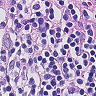
Metastatic tissue present: no